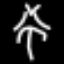
Label: palm tree